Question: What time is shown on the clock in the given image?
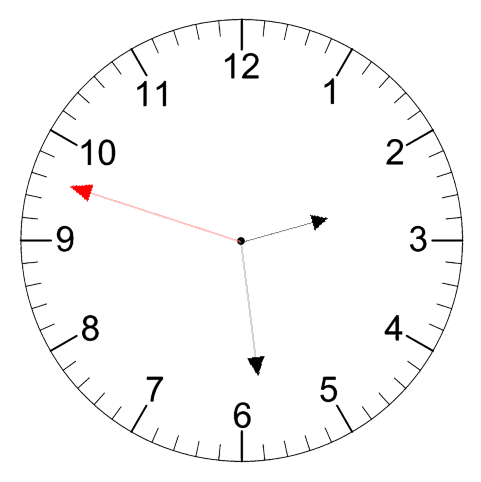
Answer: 02:28:48